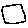
Label: square